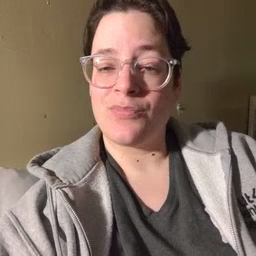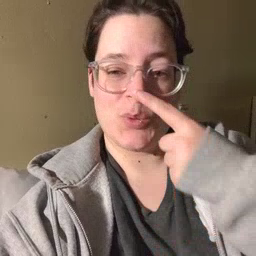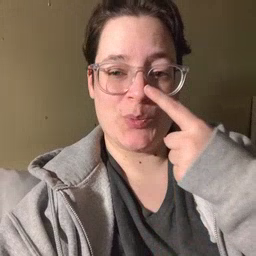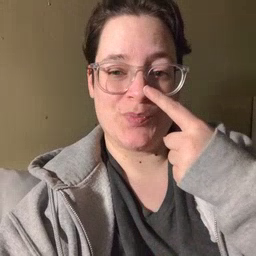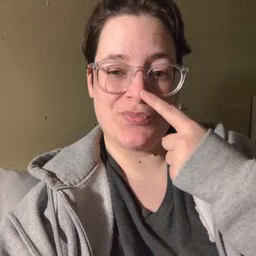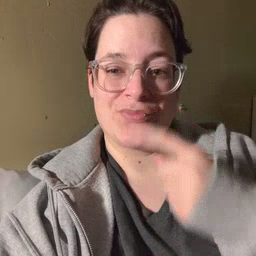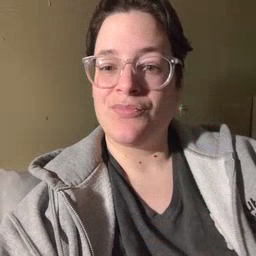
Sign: nose